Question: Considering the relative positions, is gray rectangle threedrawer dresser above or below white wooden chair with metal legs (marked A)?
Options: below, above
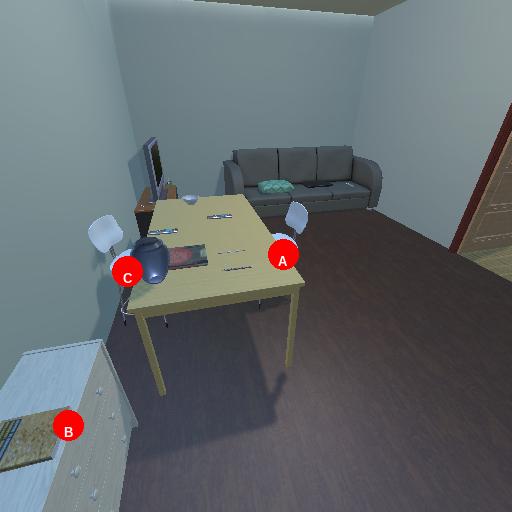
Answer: below